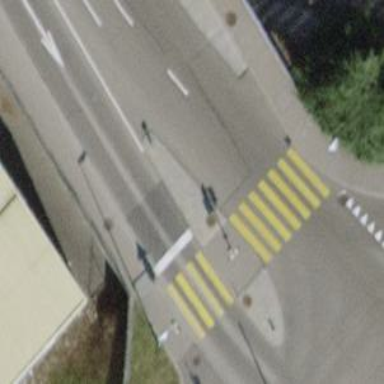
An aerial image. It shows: Road crossing with traffic signals.